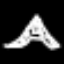
Label: The Eiffel Tower